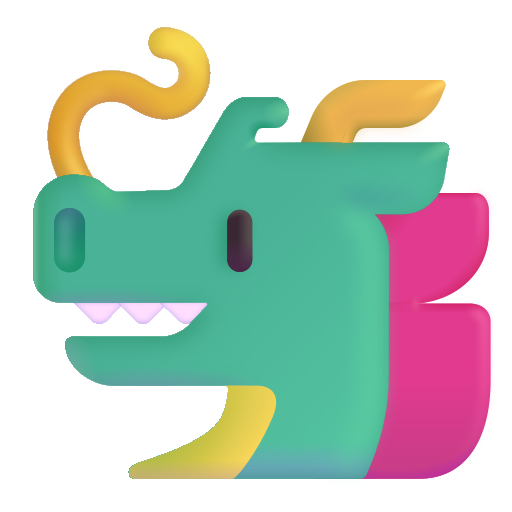
dragon face color